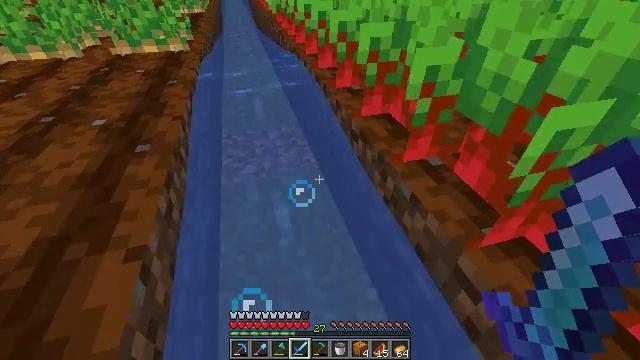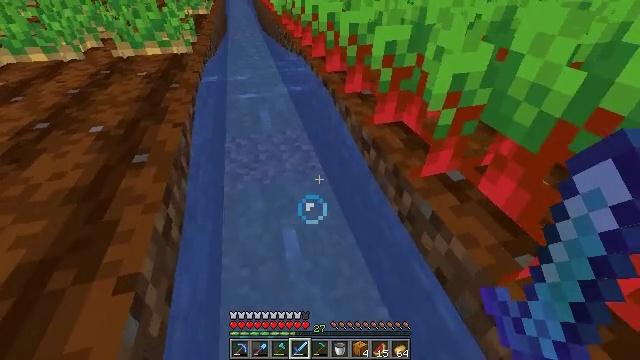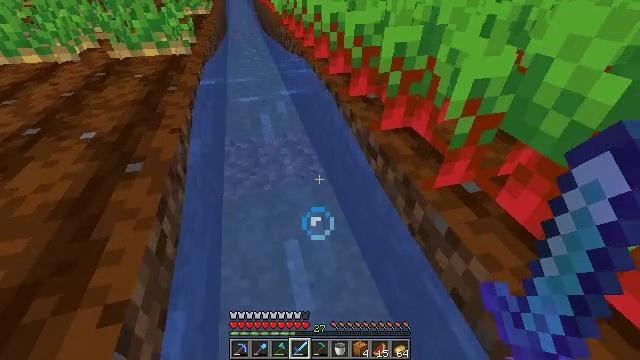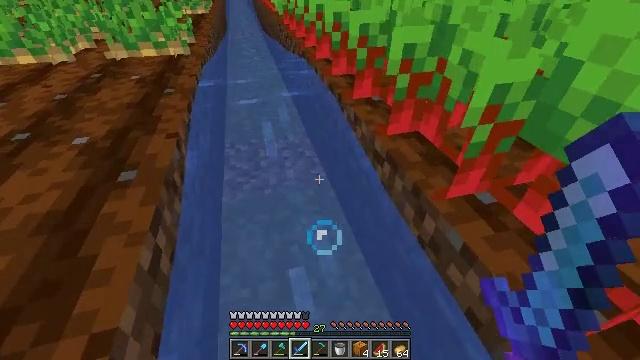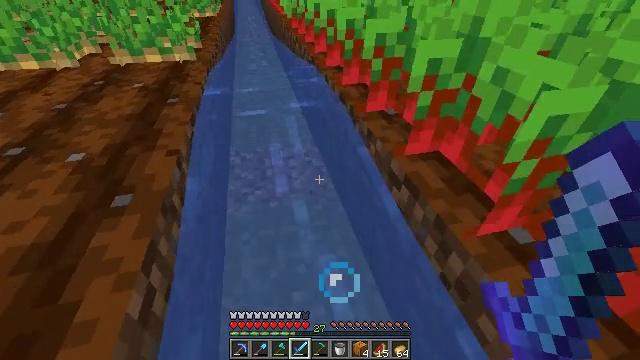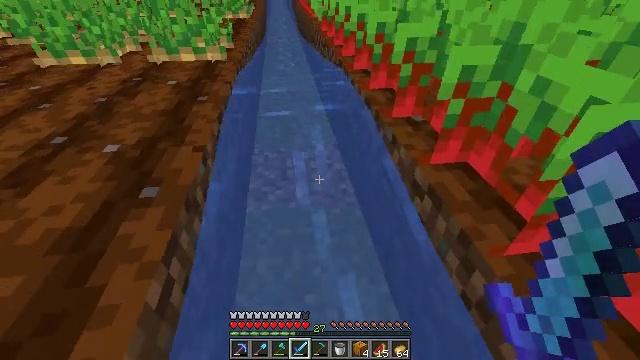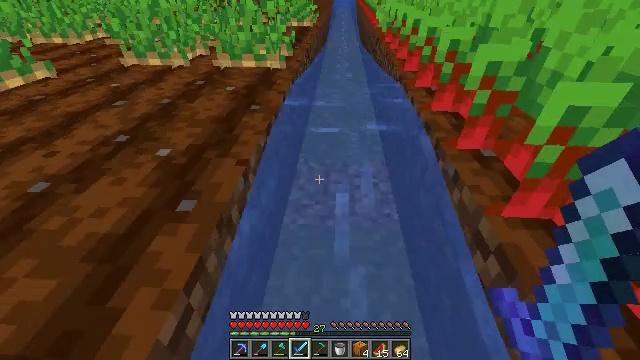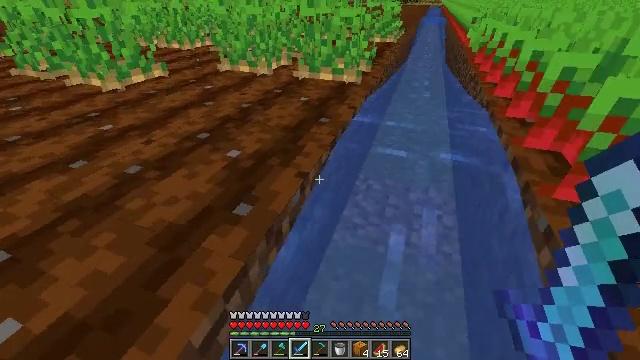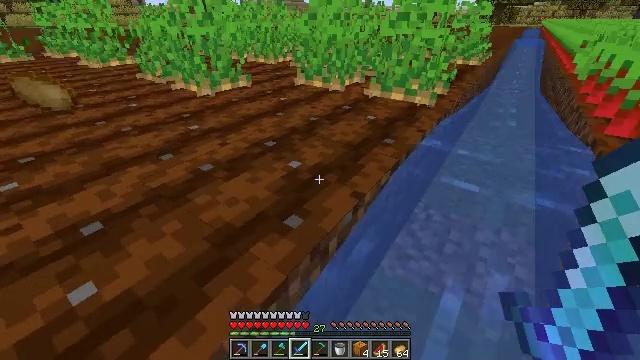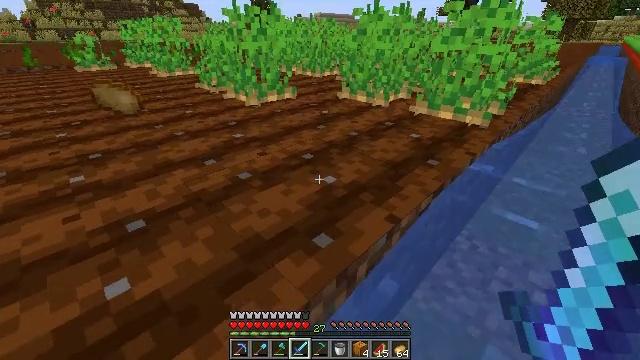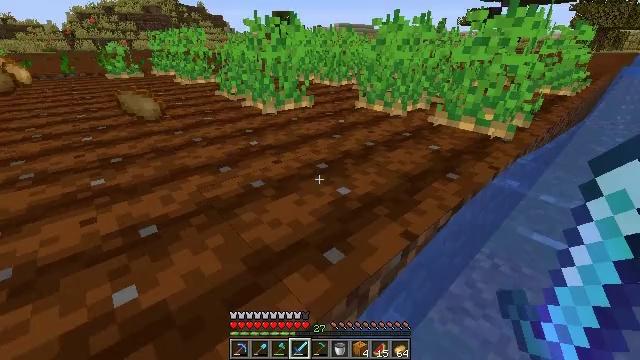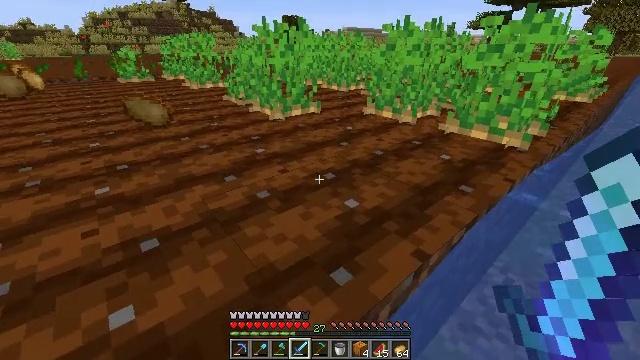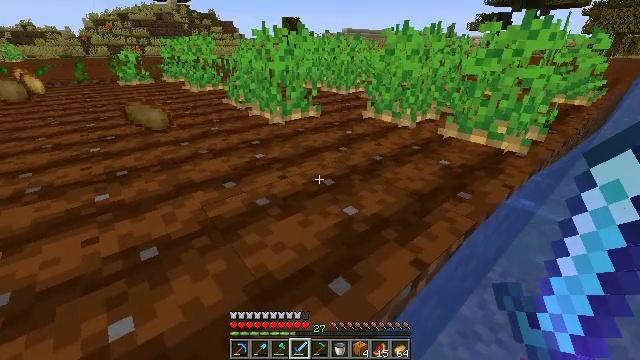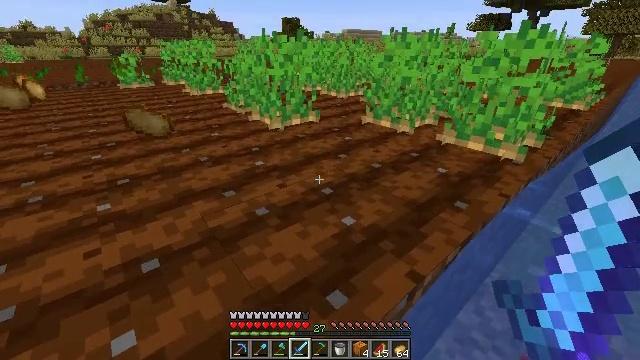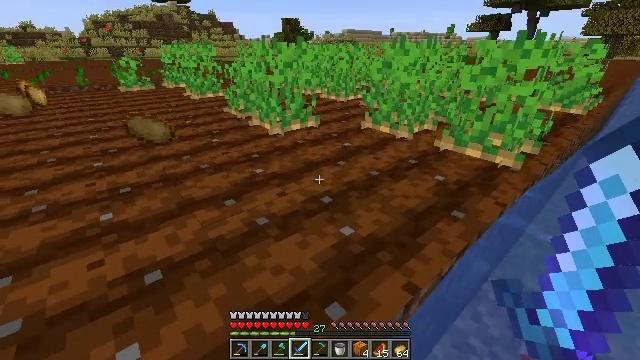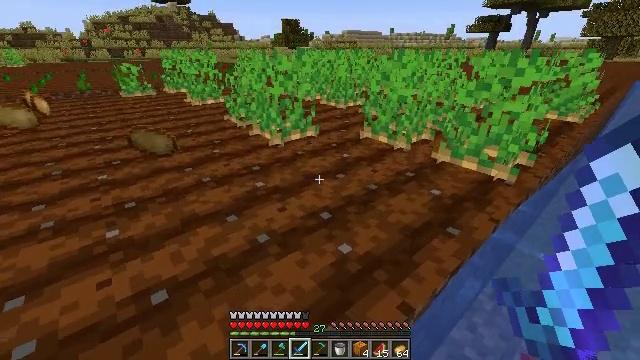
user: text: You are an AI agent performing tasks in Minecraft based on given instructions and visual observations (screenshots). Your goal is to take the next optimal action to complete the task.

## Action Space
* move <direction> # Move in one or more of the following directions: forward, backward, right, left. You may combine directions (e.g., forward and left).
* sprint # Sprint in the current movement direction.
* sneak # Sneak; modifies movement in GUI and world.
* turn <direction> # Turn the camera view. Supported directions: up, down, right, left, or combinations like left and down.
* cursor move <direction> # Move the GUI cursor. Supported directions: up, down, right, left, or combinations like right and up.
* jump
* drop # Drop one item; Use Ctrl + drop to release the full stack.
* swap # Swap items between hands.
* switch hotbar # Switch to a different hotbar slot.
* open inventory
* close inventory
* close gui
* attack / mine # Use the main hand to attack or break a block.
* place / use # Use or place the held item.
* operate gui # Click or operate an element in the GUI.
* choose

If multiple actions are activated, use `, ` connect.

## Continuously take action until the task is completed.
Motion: motion action
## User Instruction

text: Mine potatoes from the farmland.
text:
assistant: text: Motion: move forward
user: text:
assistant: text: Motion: move forward
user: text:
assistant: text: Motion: move forward
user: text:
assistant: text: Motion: move forward, turn left
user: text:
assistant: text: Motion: move forward, turn left
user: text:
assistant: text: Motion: move forward, turn left and up
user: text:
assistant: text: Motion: move forward, turn left and up
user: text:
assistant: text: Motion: move forward, turn left and up
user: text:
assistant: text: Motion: move forward, turn left and up
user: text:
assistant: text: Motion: move forward, turn left and up
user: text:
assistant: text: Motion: move forward, turn left, jump
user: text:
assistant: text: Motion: move forward, jump
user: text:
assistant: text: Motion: move forward, jump
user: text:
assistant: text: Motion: move forward, jump
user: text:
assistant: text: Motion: move forward, jump
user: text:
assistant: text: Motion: move forward
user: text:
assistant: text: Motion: move forward
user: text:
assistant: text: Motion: move forward
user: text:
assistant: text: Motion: move forward
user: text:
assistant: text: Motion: move forward
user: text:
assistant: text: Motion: move forward
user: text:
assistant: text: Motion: move forward
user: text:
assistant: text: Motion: move forward
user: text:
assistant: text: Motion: move forward
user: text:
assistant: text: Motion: move forward
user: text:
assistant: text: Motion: move forward, turn right
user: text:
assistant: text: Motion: move forward and move left
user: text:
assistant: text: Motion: move forward and move left
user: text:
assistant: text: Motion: move forward and move left
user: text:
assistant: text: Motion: move forward and move left, turn left